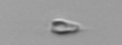
Label: Calciopappus